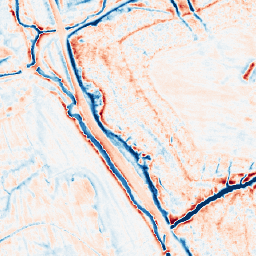
Category: edge_preserving
Decomposition family: anisotropic_diffusion
Decomposition parameters: iterations: 50
kappa: 100
gamma: 0.1
Upsampling method: nearest
Upsampling parameters: scale: 2
Upsampling scale: 2